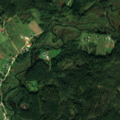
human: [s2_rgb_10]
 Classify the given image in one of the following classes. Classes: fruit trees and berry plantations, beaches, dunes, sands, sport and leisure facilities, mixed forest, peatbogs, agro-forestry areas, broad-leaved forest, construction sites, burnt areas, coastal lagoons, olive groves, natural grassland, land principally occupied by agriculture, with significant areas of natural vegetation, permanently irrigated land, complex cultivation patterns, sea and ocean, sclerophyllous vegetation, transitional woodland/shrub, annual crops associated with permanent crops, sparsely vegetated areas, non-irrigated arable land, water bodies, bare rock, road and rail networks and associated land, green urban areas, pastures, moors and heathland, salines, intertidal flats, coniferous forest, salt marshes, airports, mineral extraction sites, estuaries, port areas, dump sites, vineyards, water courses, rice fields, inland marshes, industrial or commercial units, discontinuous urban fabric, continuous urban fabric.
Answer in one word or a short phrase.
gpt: pastures, complex cultivation patterns, land principally occupied by agriculture, with significant areas of natural vegetation, coniferous forest, mixed forest, transitional woodland/shrub